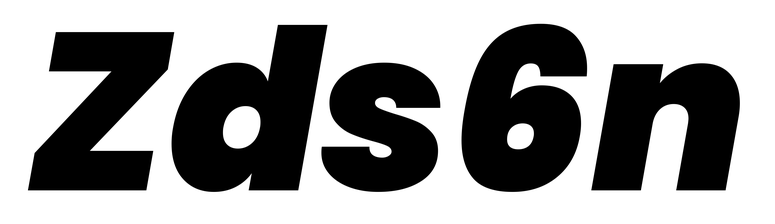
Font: Poppins-BlackItalic